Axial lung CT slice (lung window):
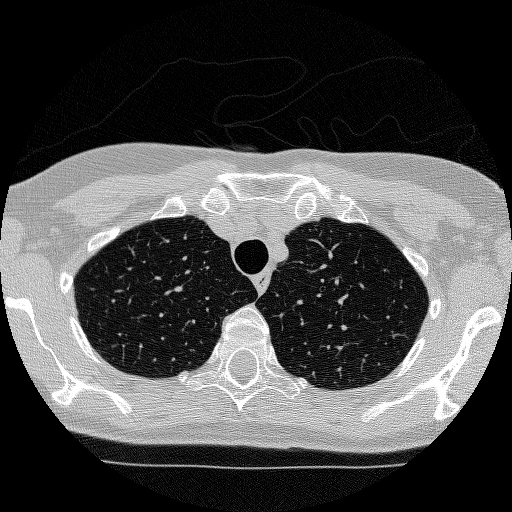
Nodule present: no